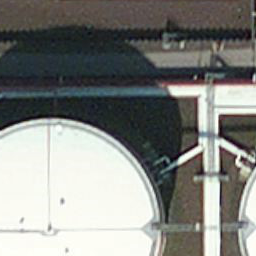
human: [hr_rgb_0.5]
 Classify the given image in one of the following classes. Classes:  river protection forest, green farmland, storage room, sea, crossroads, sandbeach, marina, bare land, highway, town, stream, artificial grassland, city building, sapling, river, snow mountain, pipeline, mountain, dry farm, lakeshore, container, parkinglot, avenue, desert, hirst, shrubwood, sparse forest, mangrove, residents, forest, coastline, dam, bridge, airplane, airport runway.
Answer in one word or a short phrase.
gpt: storage room